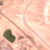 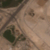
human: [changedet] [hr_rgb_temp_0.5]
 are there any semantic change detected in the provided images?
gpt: A highway was built above the small lake.